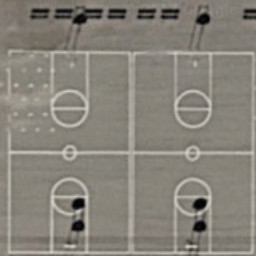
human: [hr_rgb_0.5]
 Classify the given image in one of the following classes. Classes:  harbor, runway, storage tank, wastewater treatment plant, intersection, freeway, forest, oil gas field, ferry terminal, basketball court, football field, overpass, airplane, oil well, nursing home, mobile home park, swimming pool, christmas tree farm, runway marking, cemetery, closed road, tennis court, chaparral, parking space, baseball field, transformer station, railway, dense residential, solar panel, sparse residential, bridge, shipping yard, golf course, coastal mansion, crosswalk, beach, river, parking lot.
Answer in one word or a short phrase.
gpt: basketball court